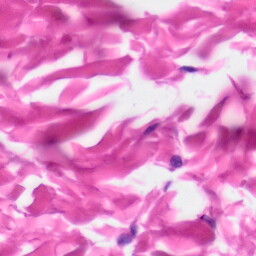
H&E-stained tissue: Skin